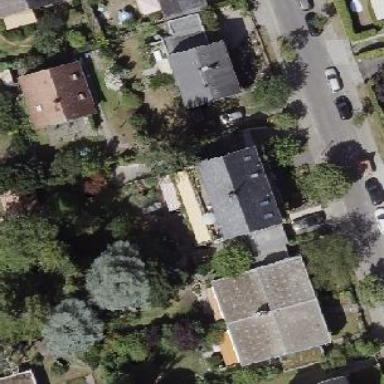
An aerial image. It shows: Terrace building.